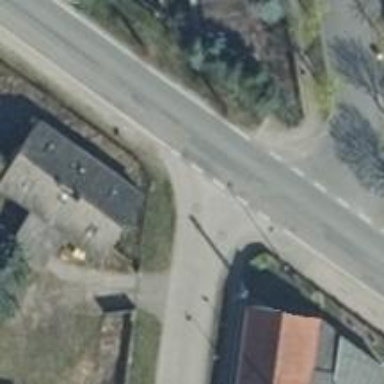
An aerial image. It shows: Secondary road.